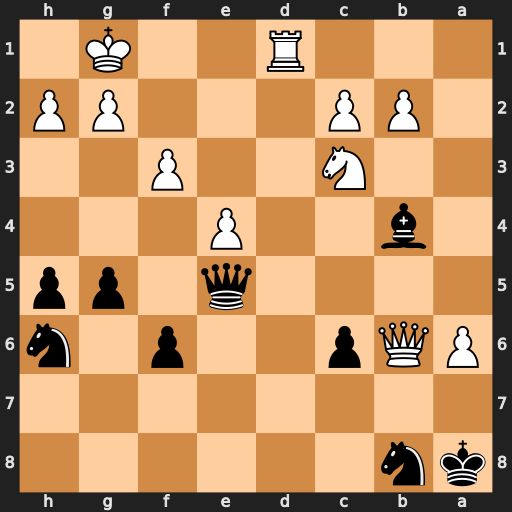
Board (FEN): kn6/8/PQp2p1n/4q1pp/1b2P3/2N2P2/1PP3PP/3R2K1
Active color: b
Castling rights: -
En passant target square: -
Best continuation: Bc5+ Qxc5 Qxc5+